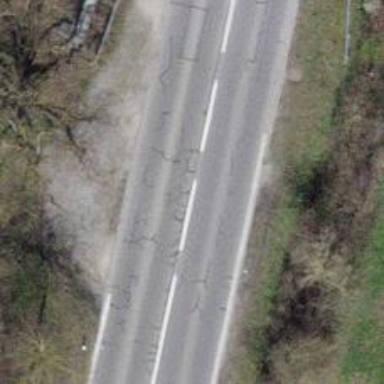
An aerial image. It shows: Primary road with asphalt surface.